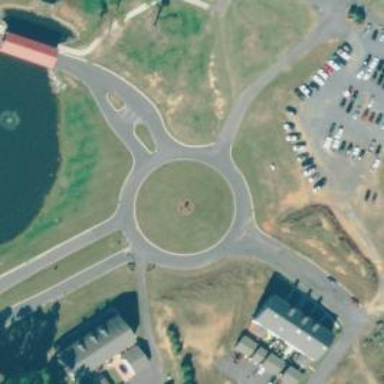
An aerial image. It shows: Tertiary road leading to roundabout.